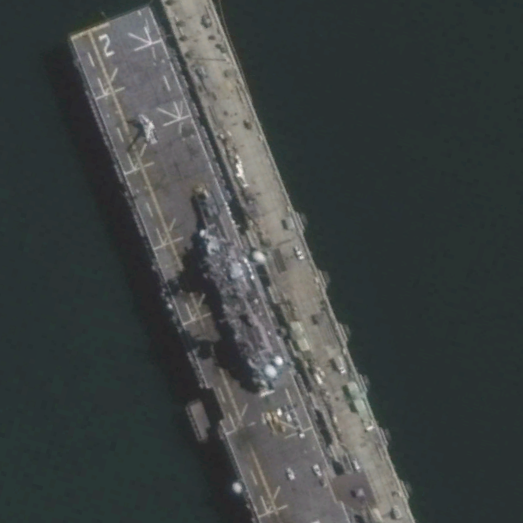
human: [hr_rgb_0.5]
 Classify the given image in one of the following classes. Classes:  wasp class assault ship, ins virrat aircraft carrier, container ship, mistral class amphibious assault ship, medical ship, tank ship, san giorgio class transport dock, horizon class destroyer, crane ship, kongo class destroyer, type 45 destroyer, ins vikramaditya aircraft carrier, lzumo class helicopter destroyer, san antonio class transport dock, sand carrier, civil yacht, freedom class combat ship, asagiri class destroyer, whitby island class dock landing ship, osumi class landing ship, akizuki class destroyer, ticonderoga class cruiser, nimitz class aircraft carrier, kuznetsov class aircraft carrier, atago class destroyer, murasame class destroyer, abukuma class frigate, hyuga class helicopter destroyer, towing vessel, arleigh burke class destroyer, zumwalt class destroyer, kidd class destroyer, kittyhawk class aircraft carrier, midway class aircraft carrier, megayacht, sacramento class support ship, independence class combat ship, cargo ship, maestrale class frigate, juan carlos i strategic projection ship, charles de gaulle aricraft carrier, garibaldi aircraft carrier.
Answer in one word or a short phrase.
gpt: Wasp class assault ship